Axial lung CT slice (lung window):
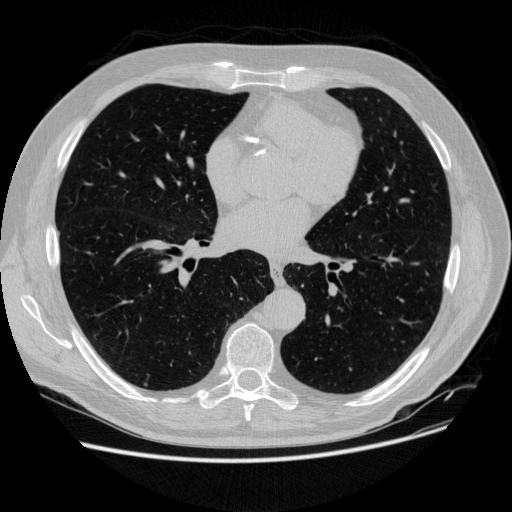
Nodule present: no